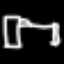
Label: bed